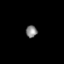
Tissue: skin
Cell type: Epithelial cells
Senescence score: 0.1851
Nuclear area (px): 135
Mean DAPI intensity: 129.844